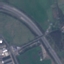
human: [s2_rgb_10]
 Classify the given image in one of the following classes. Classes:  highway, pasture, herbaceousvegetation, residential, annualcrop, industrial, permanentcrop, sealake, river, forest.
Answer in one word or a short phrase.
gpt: Highway